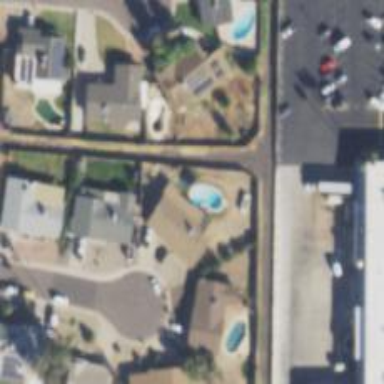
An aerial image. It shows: Alley with asphalt surface designated as service road.